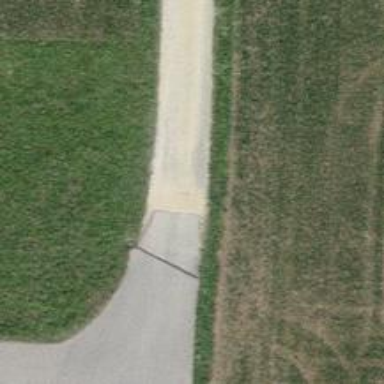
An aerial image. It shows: Gravel track with grade2 quality.